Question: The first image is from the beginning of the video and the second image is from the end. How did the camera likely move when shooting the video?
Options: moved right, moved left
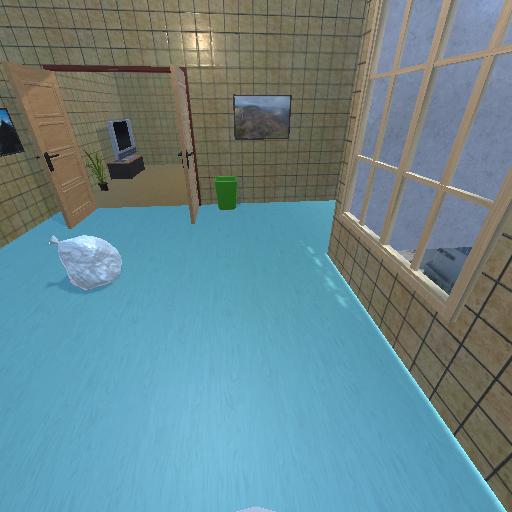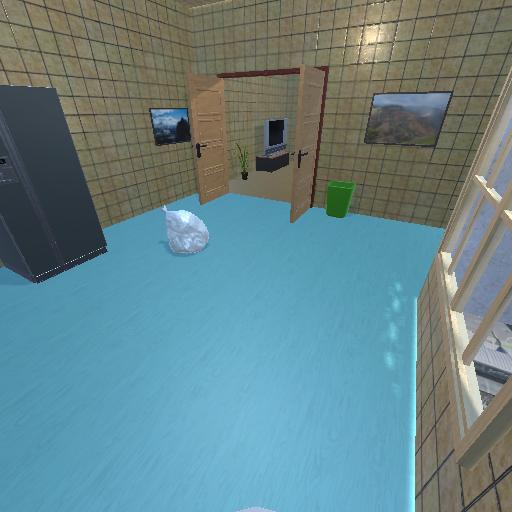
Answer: moved right